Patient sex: F
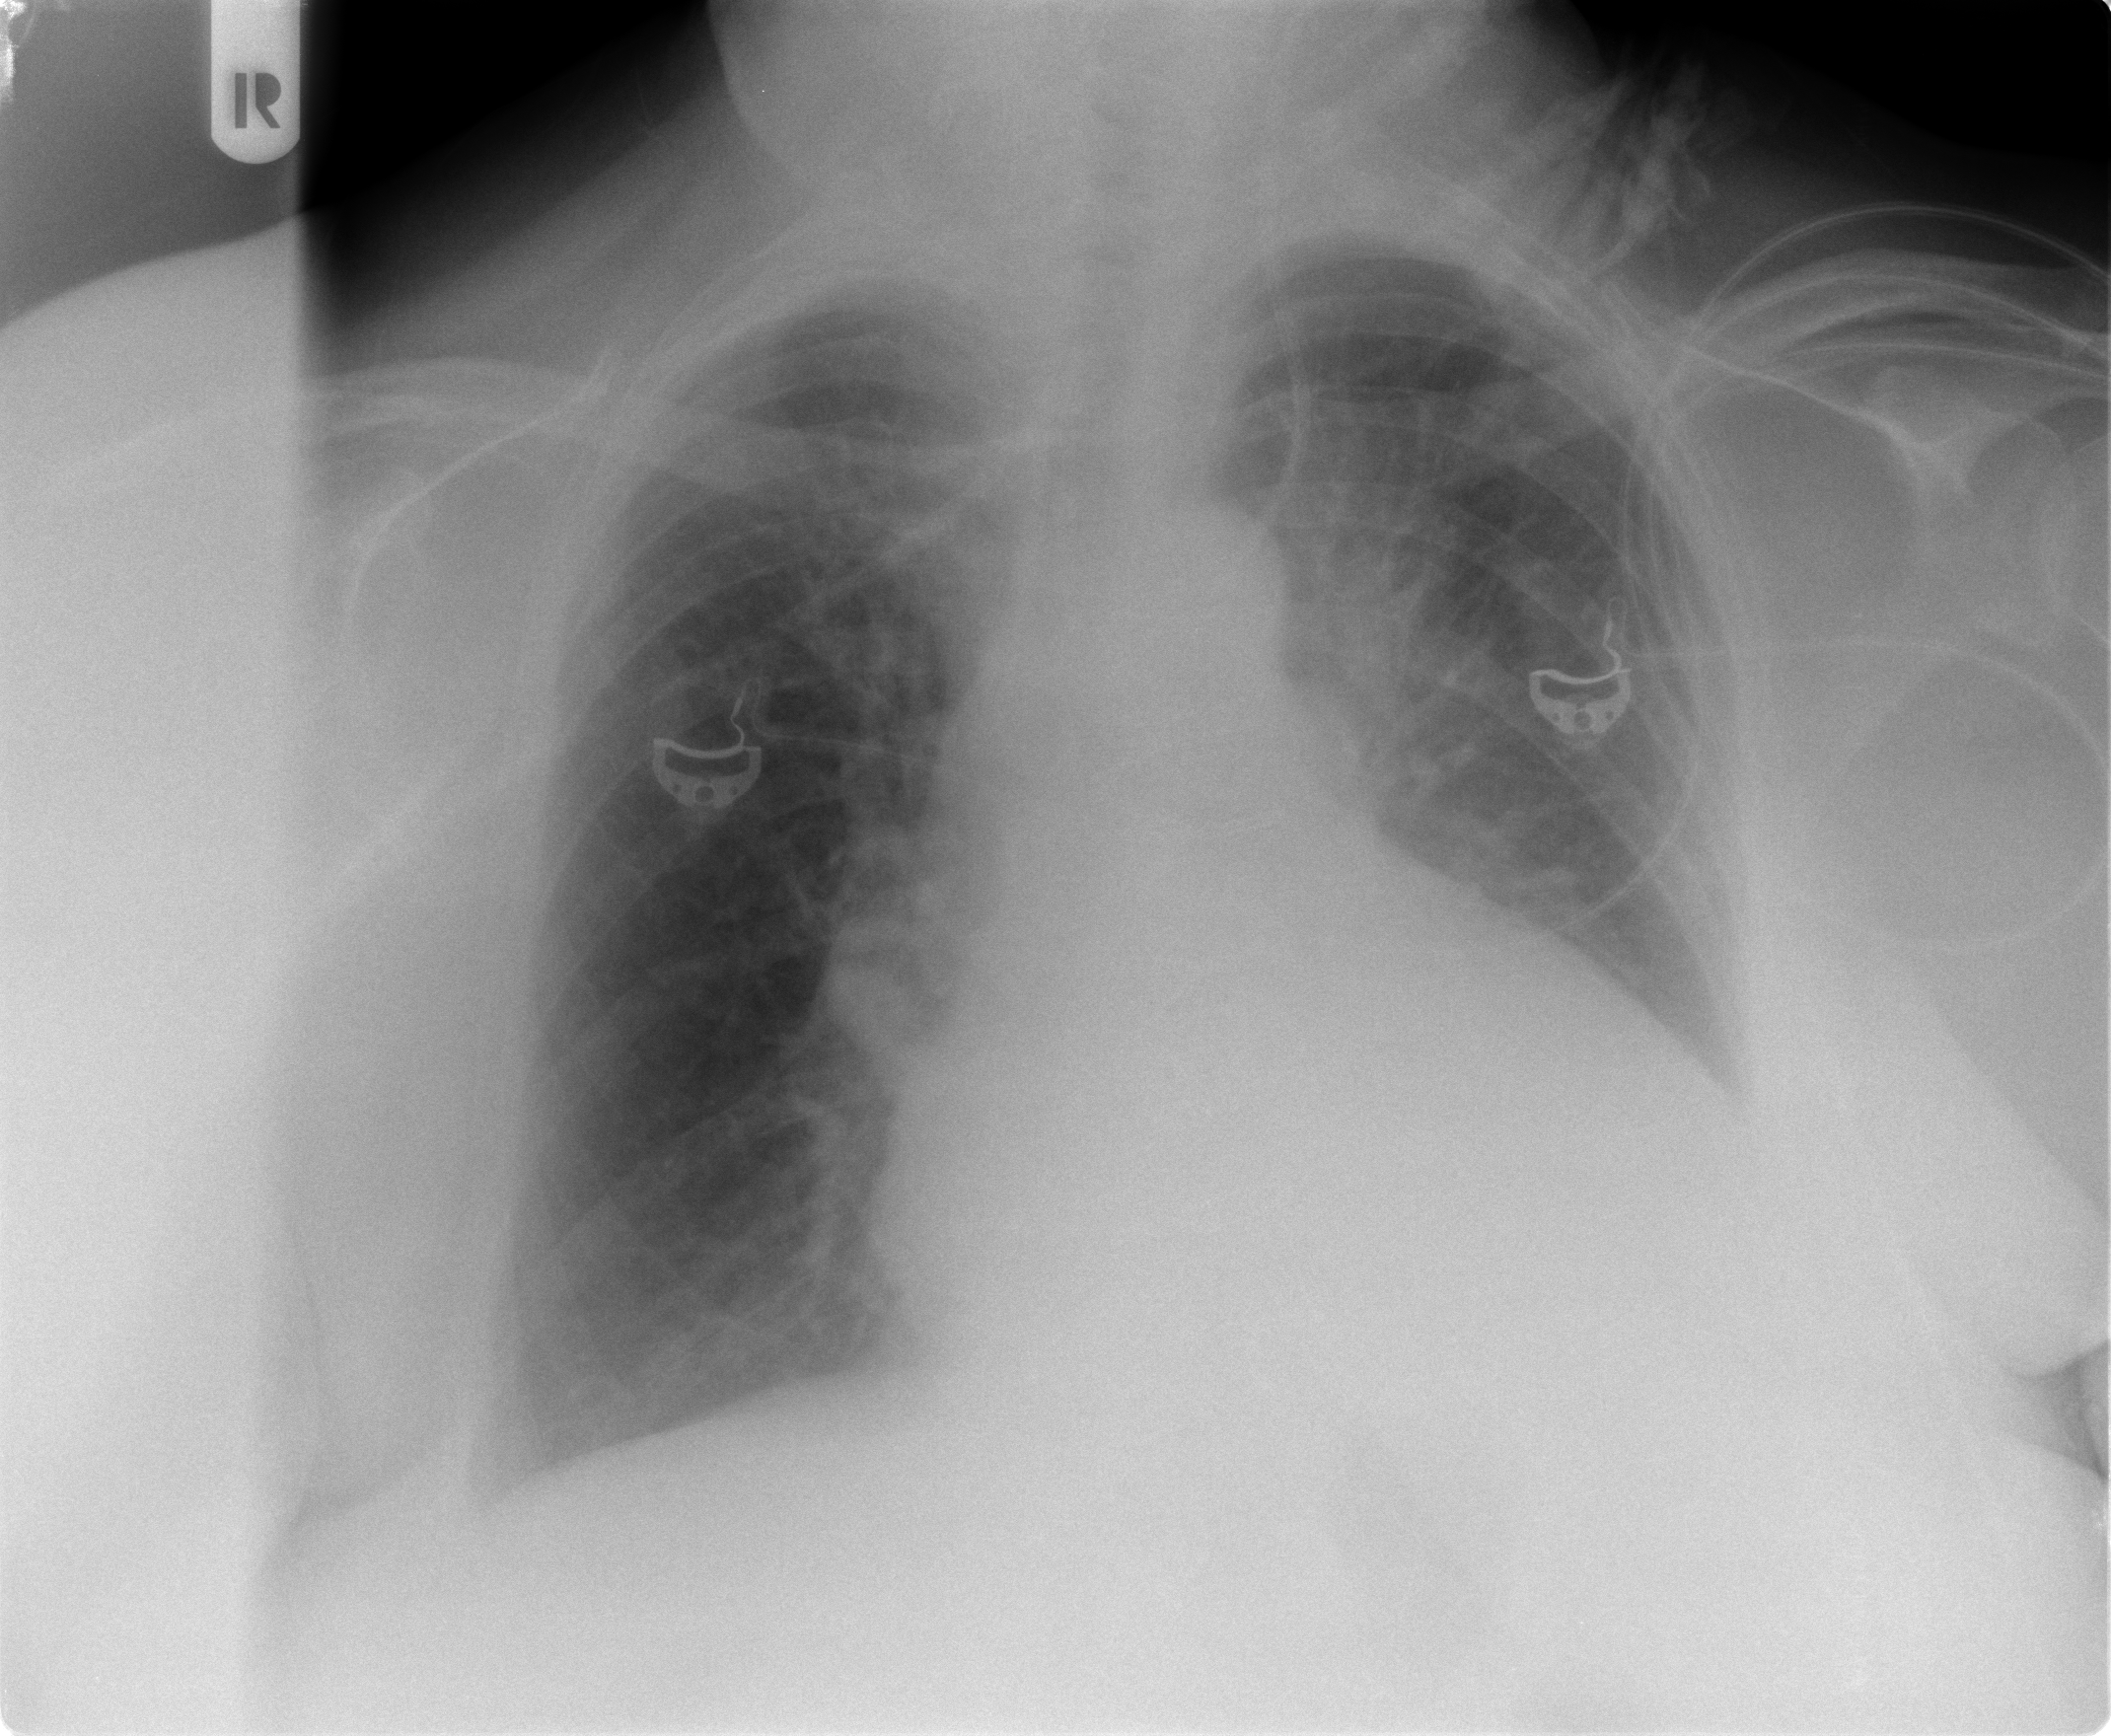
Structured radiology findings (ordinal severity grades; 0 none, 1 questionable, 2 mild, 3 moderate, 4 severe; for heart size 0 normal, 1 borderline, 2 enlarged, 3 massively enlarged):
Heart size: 2
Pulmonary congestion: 2
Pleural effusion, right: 1
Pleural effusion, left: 2
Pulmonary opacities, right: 0
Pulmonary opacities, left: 2
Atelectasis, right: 0
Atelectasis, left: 0